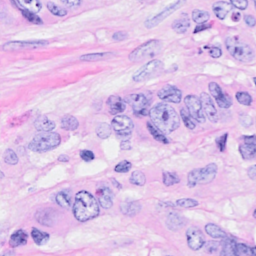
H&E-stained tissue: Breast